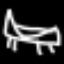
Label: bed